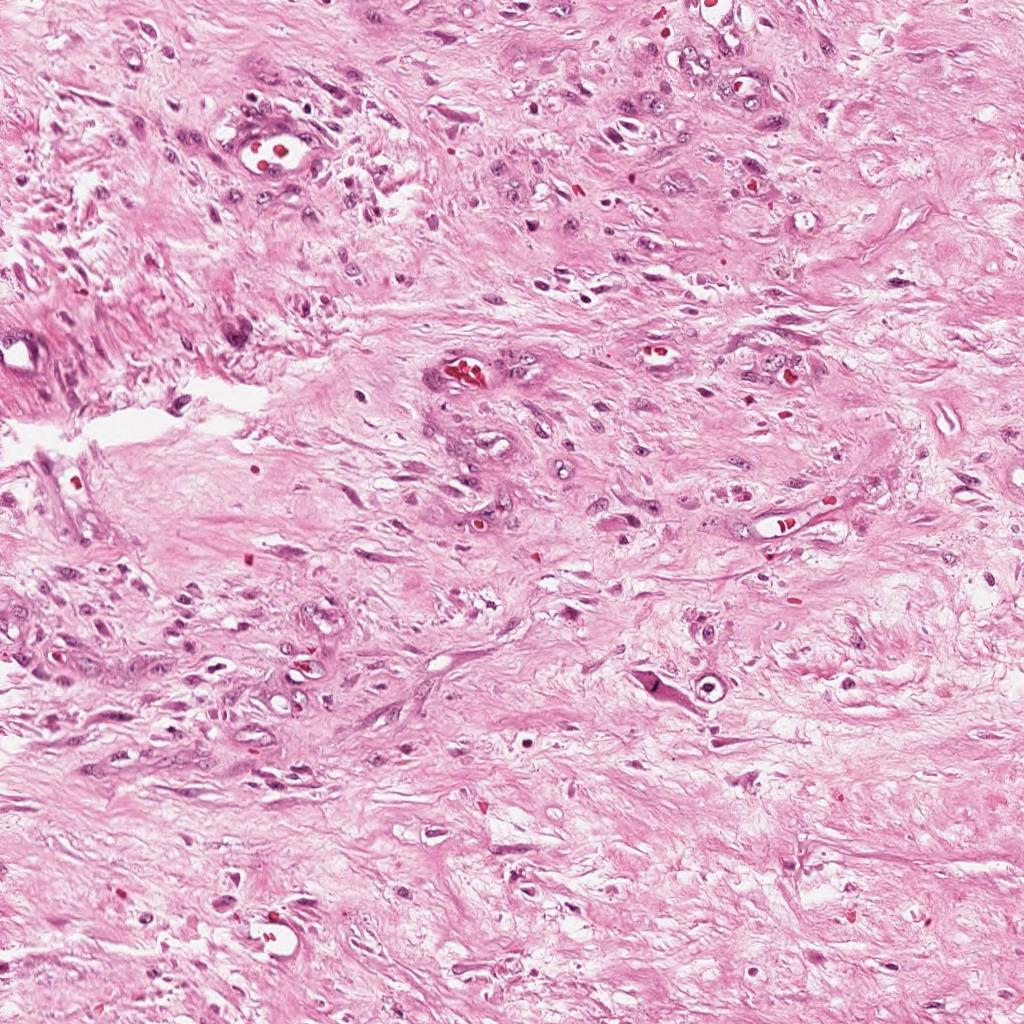
Label: Non-Viable-Tumor